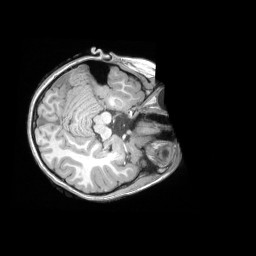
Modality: T1w
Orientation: axial
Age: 9
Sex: female
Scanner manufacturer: siemens
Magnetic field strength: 3 T
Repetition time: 2.53 s
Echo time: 0.00164 s